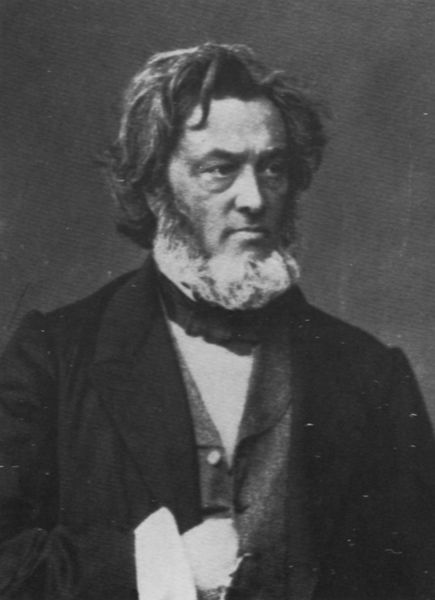
Titel: Jules Favre (1809-1880), Staatsmann
Künstler: Atelier Nadar
Institution: unbekannt
Schlagwörter: hand, mann, schatten, weiß, zola, grau, haar, mund, nase, schwarz, stirn, blick, schleife, alt, anzug, bart, hemd, jacke, augen, gesicht, kragen, mensch, vollbart, ärmel, bild, bildnis, portrait, porträt, haare, lange haare, mantel, musiker, person, frontal, knopf, locke, locken, schulter, wild, frack, ernst, grimmig, fliege, gehrock, jackett, jacket, weste, foto, fotografie, schwarz weiss, komponist, künstler, lockig, wagner, eingriff, augenringe, autor, manschette, manschetten, politiker, strähne, wissenschaftler, photo, abwesend, entschlossen, jakett, frontansicht, sinnlich, halsbinde, gelehrter, edelmann, persönlichkeit, fotographie, kräftig, aufnahme, portraät, photografie, nadar, aufgeknöpft, handhaltung, studioaufnahme, napoleonisch, daguerre, buergertum, charakterstark, daquerre, feste haare, haarschopf, standaufnahme, standfest, ungekämmt, lange nase, wirre haare, 19. jahrhundert, entschlosen, hand einstecken, napoleonhaltung